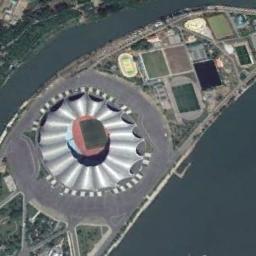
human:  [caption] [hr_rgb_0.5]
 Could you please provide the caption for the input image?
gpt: The circular stadium is next to the lawn and surrounded by the river .

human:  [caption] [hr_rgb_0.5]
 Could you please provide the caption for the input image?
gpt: This oval stadium has yellow and blue chairs on both sides .

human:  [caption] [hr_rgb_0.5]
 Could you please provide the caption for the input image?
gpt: The stadium is on the grass next to the water .

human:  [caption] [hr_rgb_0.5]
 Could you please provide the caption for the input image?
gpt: There are many trees beside the stadium .

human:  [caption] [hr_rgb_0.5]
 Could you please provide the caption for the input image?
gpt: The stadium with a silver roof is beside a river .